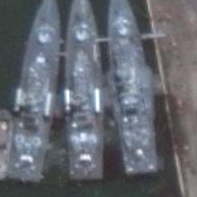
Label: combat